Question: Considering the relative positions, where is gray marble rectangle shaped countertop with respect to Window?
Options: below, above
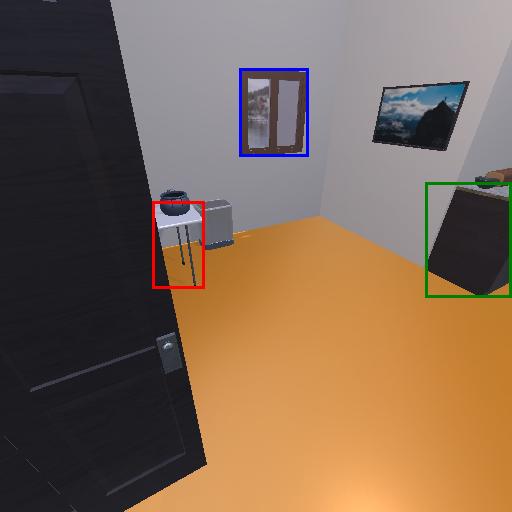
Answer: below